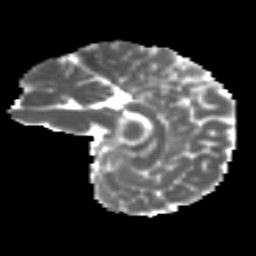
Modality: MD
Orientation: sagittal
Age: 15
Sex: female
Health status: ill
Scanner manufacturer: ge
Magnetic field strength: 3 T
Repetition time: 6.752 s
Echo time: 0.079 s